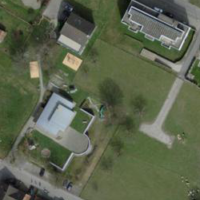
EUNIS habitat code: 55
Species observed at this site:
Cerastium glomeratum
Cosmos bipinnatus
Geranium sanguineum
Campanula rapunculus
Filipendula ulmaria